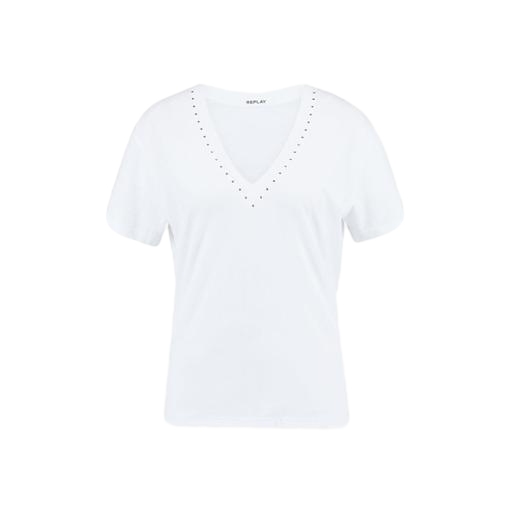
white v-neck t-shirt only macy, white embellished t-shirt, v shaped white t-shirt, white background